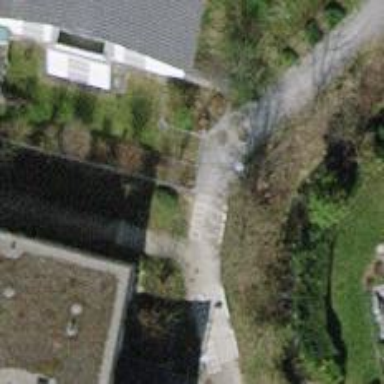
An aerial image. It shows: Concrete steps.